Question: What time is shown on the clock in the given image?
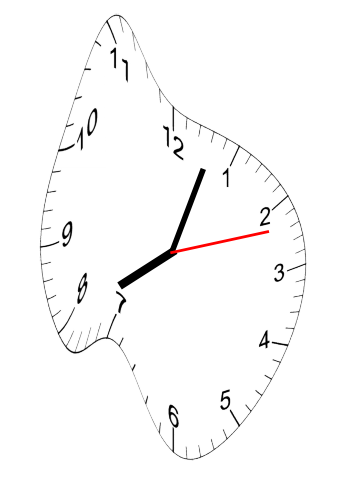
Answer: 08:03:12